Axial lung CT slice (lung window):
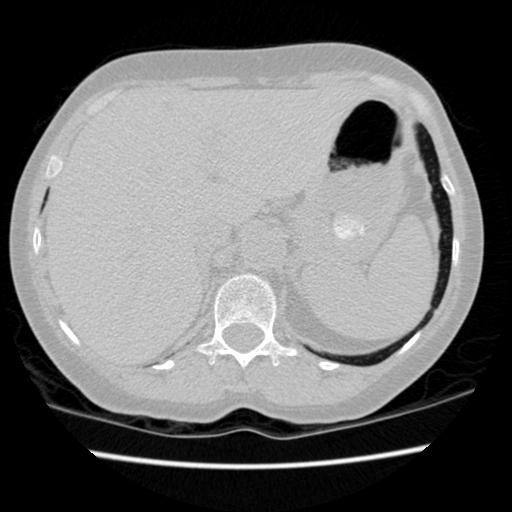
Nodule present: no